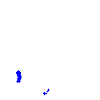
Particle: electron